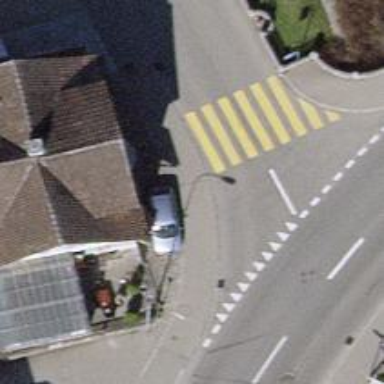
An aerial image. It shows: Kerb barrier.